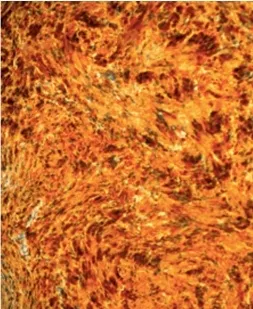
(c) Cytoplasmic and nuclear immunohistochemical staining demontrated that the neoplastic cells are positive for S100.
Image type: pathology (immunostaining)